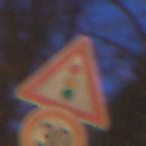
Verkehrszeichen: Lichtzeichenanlage
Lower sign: Geschwindigkeit30
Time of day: Night
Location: Outdoor (Urban)
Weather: Clear
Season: NotSpecified
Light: Artificial